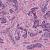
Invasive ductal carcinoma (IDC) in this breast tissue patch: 1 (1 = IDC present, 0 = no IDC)